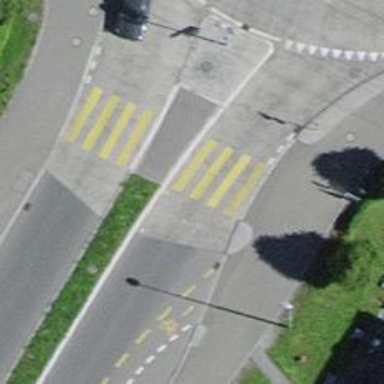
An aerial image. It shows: Traffic calming island.